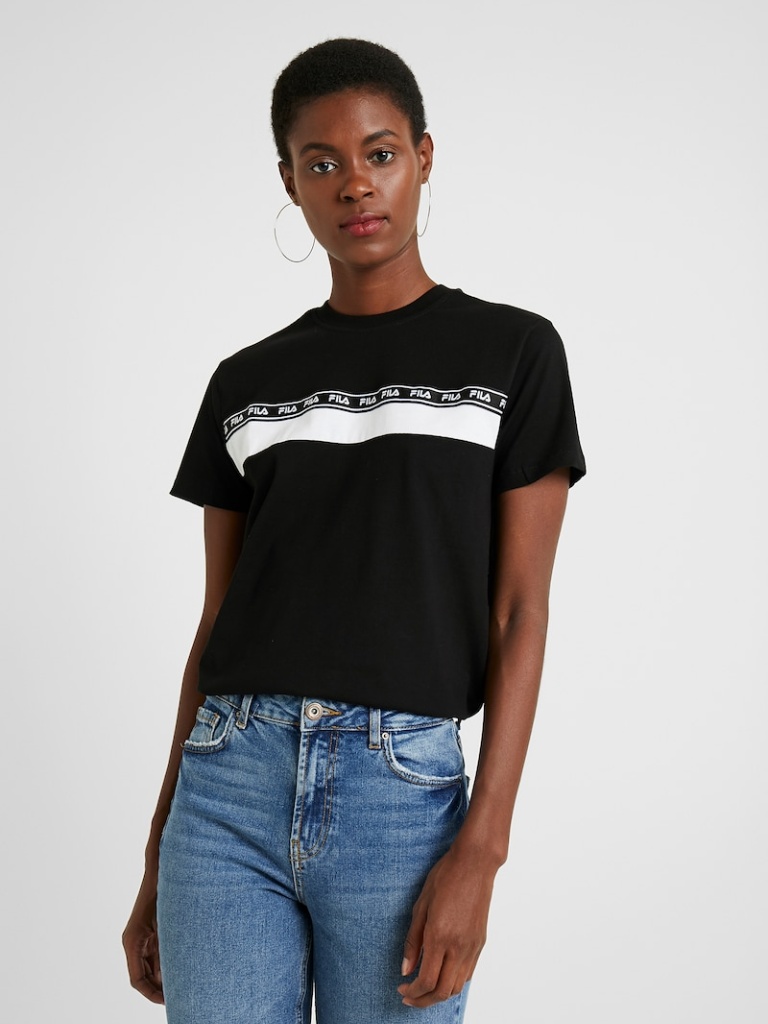
cotton relaxed short sleeve hip length Untucked crew t-shirt